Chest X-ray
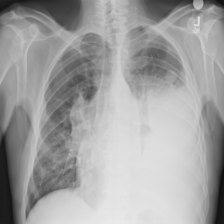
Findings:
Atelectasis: negative
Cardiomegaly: negative
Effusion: negative
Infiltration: negative
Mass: positive
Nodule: negative
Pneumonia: negative
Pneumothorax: negative
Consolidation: positive
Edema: negative
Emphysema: negative
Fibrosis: negative
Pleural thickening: negative
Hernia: negative